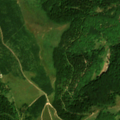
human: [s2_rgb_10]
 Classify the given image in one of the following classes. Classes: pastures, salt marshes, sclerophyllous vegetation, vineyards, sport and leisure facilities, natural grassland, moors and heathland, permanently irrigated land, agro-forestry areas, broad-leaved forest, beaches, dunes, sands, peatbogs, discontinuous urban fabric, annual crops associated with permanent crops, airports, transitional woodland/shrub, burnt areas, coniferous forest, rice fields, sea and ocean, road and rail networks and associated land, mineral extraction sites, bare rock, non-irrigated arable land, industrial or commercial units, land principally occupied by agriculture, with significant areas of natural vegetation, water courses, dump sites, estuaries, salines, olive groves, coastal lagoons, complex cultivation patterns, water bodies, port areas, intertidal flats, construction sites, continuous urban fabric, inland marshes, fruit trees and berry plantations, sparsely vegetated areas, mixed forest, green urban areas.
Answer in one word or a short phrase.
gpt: broad-leaved forest, natural grassland, transitional woodland/shrub